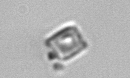
Label: Bacillariophyceae_morphotype1